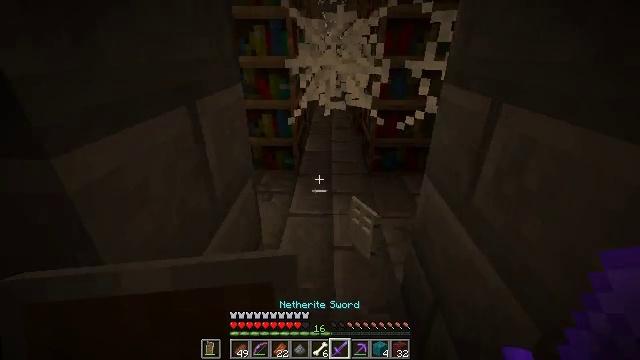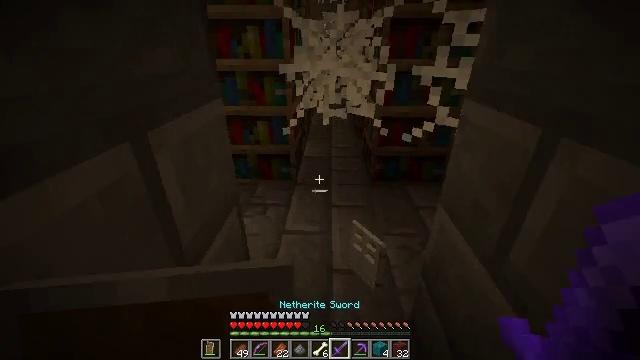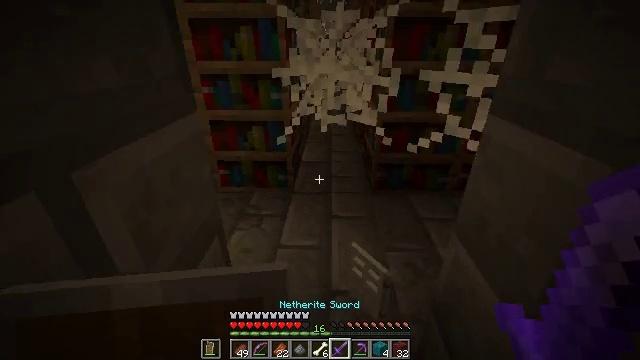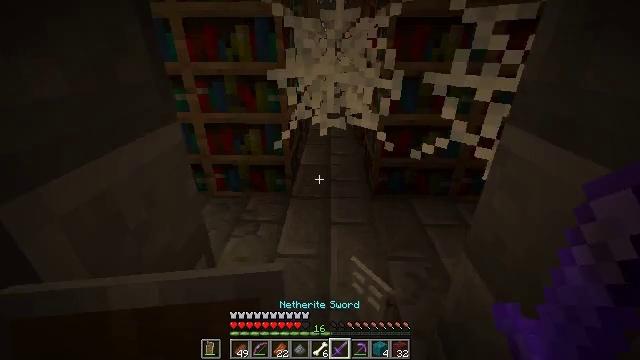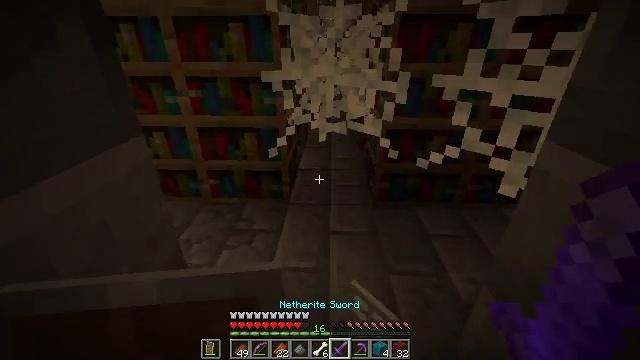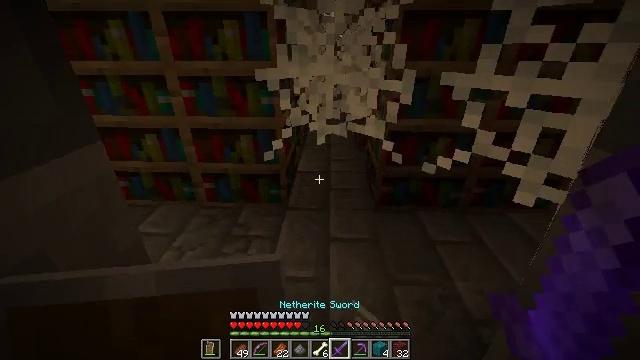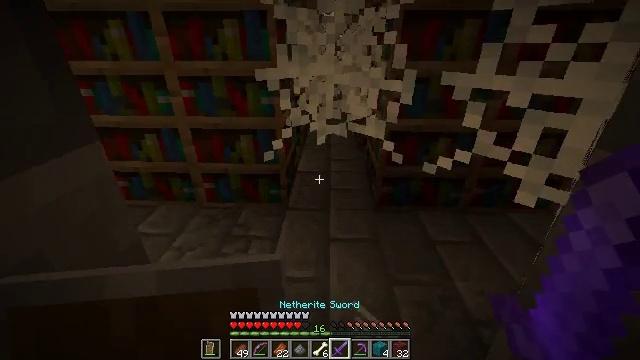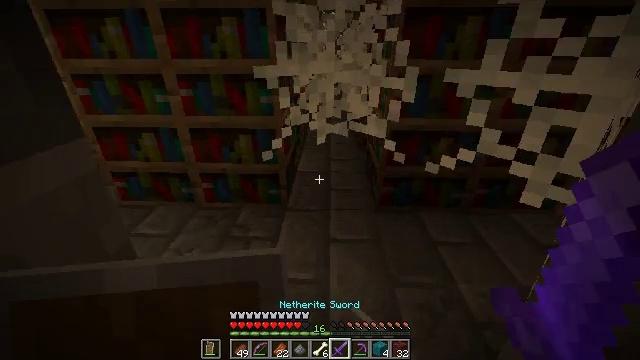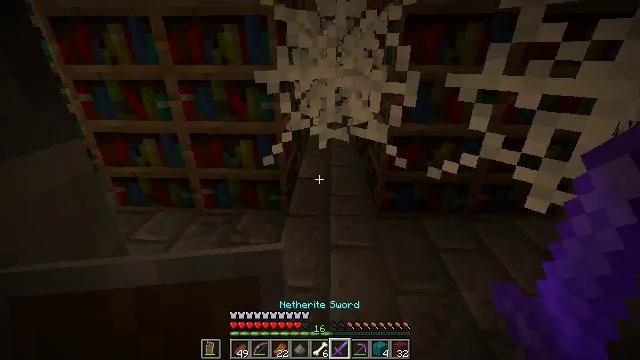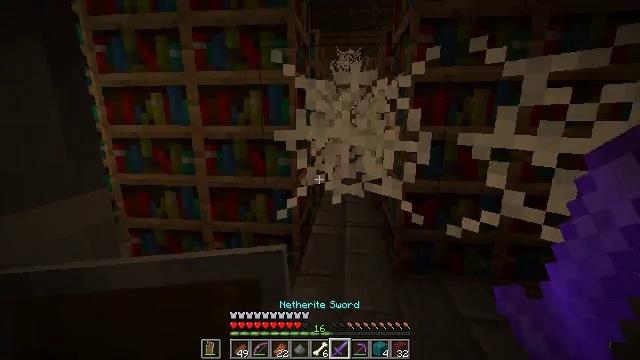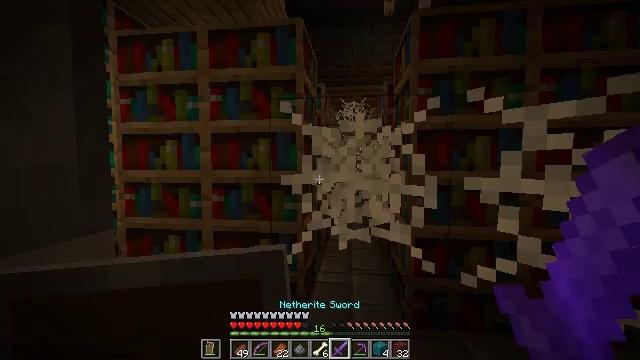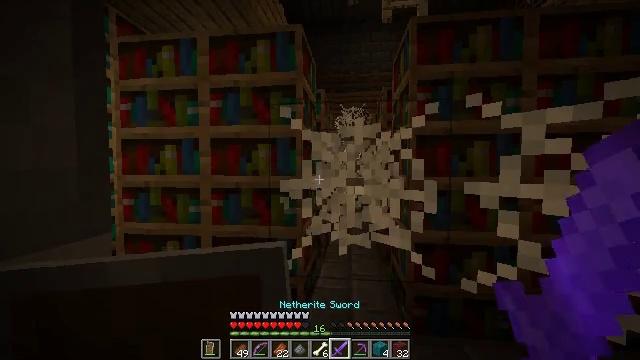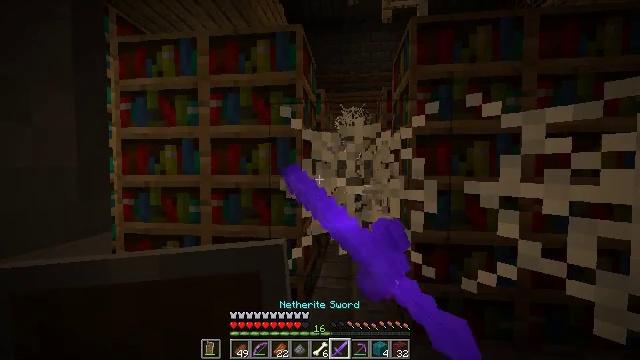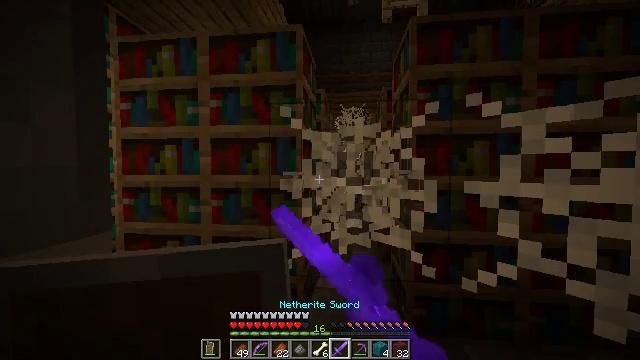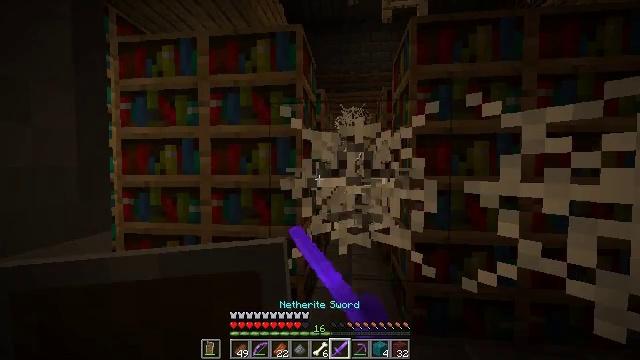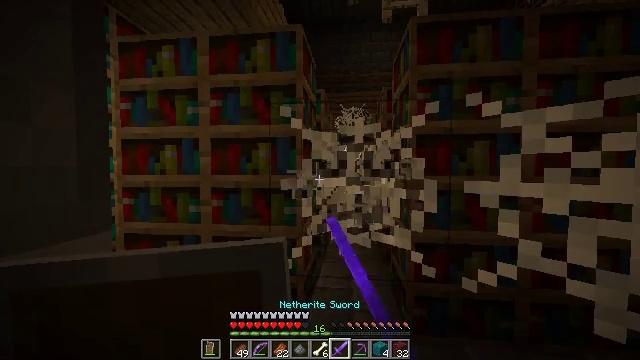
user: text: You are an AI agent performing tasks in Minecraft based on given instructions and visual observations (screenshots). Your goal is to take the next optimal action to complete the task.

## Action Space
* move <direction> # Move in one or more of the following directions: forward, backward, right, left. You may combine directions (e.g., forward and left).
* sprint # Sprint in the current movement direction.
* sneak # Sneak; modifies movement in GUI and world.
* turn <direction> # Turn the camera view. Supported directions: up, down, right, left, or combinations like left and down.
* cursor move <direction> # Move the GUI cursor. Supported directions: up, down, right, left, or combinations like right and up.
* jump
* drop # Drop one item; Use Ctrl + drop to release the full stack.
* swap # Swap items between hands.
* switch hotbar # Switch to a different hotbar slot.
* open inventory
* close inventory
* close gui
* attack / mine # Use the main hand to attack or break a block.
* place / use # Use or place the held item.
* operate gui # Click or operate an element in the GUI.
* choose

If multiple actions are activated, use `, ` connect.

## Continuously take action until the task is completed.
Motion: motion action
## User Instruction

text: Clear out the cobweb from the stronghold.
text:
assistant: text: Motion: move forward
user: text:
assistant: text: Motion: move forward
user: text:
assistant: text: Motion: move forward
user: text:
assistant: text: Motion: no_op
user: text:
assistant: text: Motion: no_op
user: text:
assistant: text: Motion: no_op
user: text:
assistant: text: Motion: no_op
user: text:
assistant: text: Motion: turn up
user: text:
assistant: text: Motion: turn left and up
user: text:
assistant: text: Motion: turn left and up
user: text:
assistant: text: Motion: turn up, attack / mine
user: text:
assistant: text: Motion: attack / mine
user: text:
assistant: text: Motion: attack / mine
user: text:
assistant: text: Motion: attack / mine
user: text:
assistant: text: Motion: attack / mine
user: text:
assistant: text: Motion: attack / mine
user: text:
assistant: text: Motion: attack / mine
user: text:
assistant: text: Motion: attack / mine
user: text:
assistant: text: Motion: turn right, attack / mine
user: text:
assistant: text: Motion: turn right, attack / mine
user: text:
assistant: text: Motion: turn right and down, attack / mine
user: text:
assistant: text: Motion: turn right, attack / mine
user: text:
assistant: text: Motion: turn right, attack / mine
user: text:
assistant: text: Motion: turn right, attack / mine
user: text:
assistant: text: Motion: turn right
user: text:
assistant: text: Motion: turn right
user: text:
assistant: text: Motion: turn right
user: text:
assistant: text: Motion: turn right
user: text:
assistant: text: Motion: turn right, attack / mine
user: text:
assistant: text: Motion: attack / mine